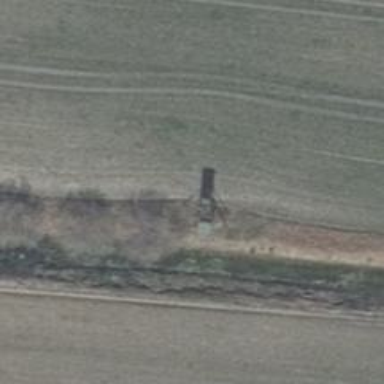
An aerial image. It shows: Hunting stand.